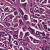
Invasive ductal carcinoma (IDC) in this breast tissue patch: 1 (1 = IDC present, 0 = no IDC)